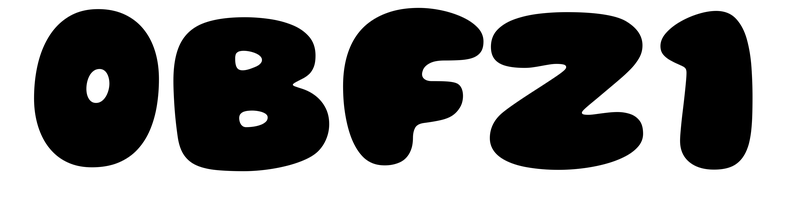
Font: Gluten_Black